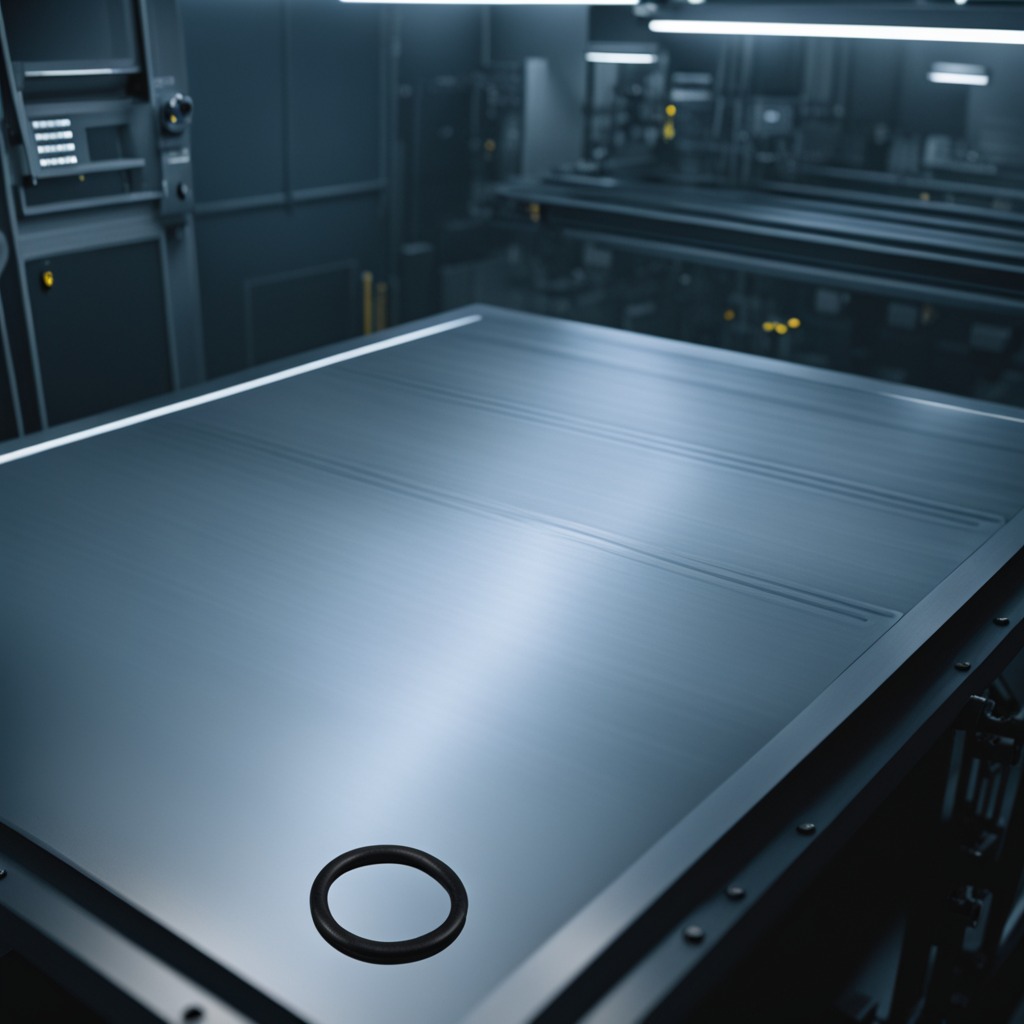
A rubber O-ring is lying on a metal table in a machine shop under fluorescent lights.